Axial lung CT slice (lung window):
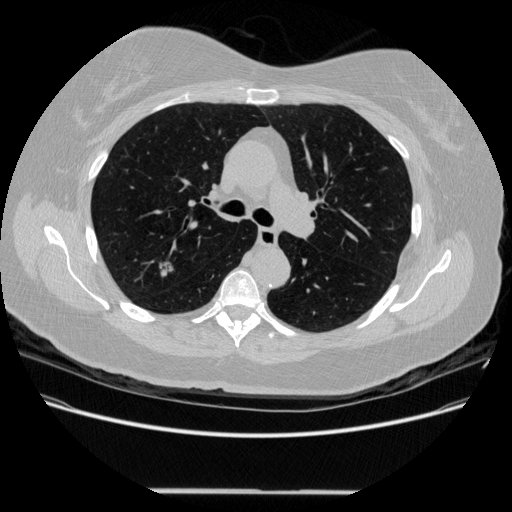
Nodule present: yes
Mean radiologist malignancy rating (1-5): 4.667